Question: I've got a page that shows 3 wells within another well. <URL>. There is a span5 on the left and span 7 on the right. The illustration on the right is in one well while the 2 supplements on the right are each in their own well. The header portions, "Other illustrations...", are not in those wells. If I move the headers within the wells, the wells become offset with the bottom one about 20px to the right of the top one, like so:

The following description is from my local environment, not what's pictured in the link:
The wells sit in a normal bootstrap span7
And here is the styling for the supplement wells:
'''
.well-associated-thumbnails {
height:250px;
overflow:auto;
background-color: white;
border-style: solid;
border_color: black;
}
'''
Here's the code from the well on top:
'''
<div class="span12 well-associated-thumbnails">
<h5>Other Illustrations from <%= @novel_name %></h5>
<% @related_illustrations_by_novel.each_slice(4) do |set| %>
<div class="row-fluid">
<% set.each do |illustration| %>
<div class="span3 ">
<div align="center"><%= link_to image_tag(illustration.aws_image_thumbnail_url), illustration %>
<br />
<span style="font-size:x-small;">
<%= illustration.short_name %>
</span>
<br />
</div>
<br />
</div>
<% end %>
</div>
<br />
<% end %>
</div>
'''
And this is the well on the bottom:
'''
<div class="span12 well-associated-thumbnails">
<h5>Other Illustrations with similar Tags:</h5>
<% @related_illustrations_by_tags.each_slice(4) do |set| %>
<div class="row-fluid">
<% set.each do |illustration| %>
<div class="span3 ">
<div align="center"><%= link_to image_tag(illustration.aws_image_thumbnail_url), illustration %>
<br />
<span style="font-size:x-small;">
<%= illustration.short_name %><br />
<%= link_to illustration.edition.novel.name, illustration.edition.novel %><br />
</span>
</div>
<br />
</div>
<% end %>
</div>
<br />
<% end %>
</div>
'''
Can anyone advise on why the wells get messed up when I put the headers inside of them? Thanks.
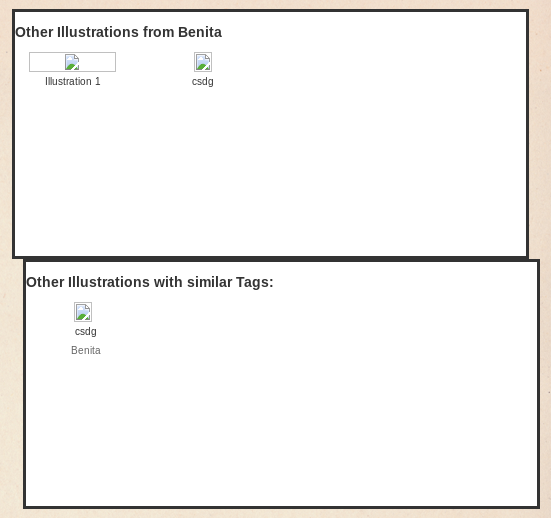
Answer: I simply changed '<div class="span12 well-associated-thumbnails">' to '<div class="well well-associated-thumbnails">' in the necessary locations.